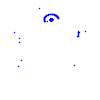
Particle: kaon